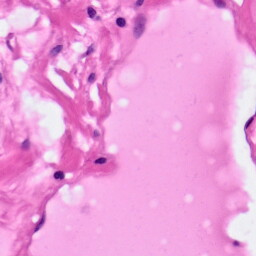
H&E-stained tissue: Pancreatic